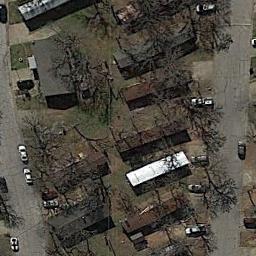
Label: residential